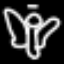
Label: angel